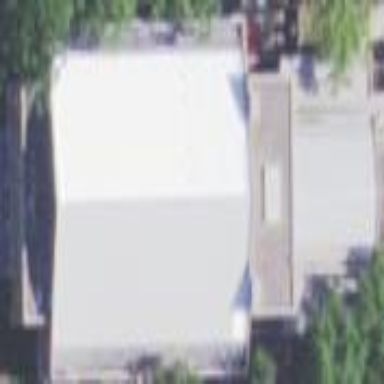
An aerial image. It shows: Theater building.